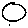
Label: circle